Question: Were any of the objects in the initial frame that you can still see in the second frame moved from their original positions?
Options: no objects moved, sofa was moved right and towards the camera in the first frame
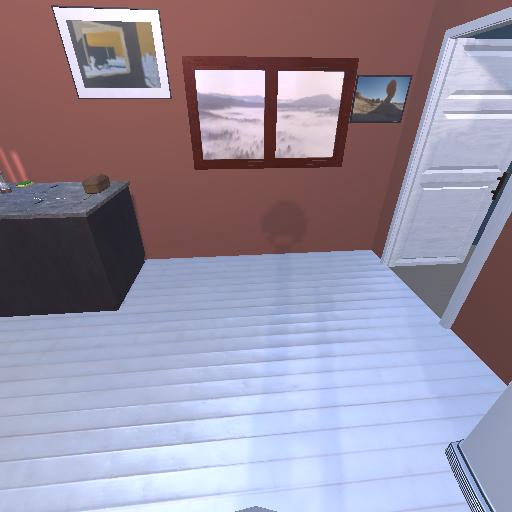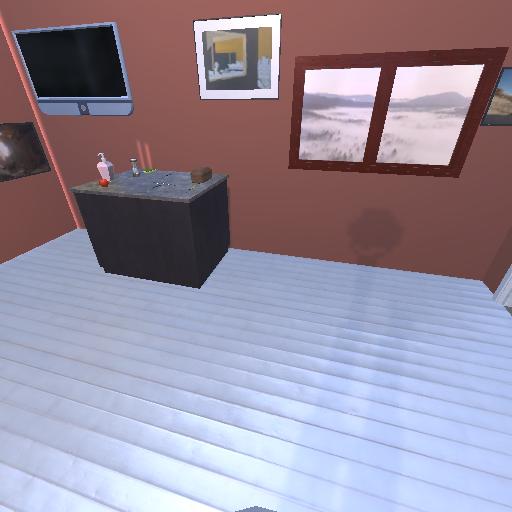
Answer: no objects moved